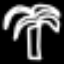
Label: palm tree